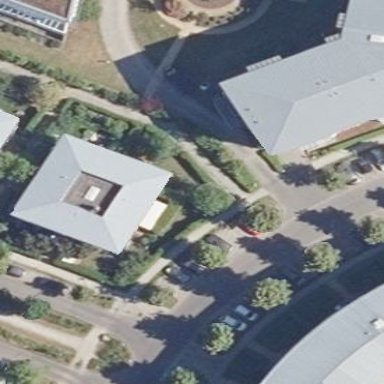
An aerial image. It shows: Quadruple saltbox roof shape on apartment building.